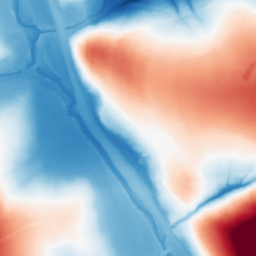
Category: morphological
Decomposition family: tophat_combined
Decomposition parameters: size: 100
Upsampling method: edge_directed
Upsampling parameters: scale: 2
Upsampling scale: 2